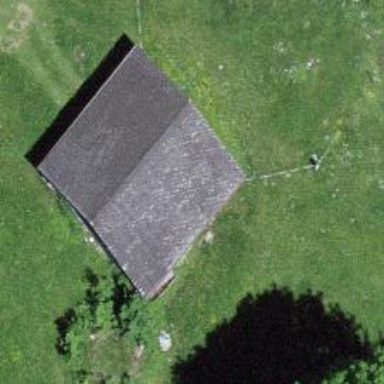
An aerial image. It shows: Cabin.